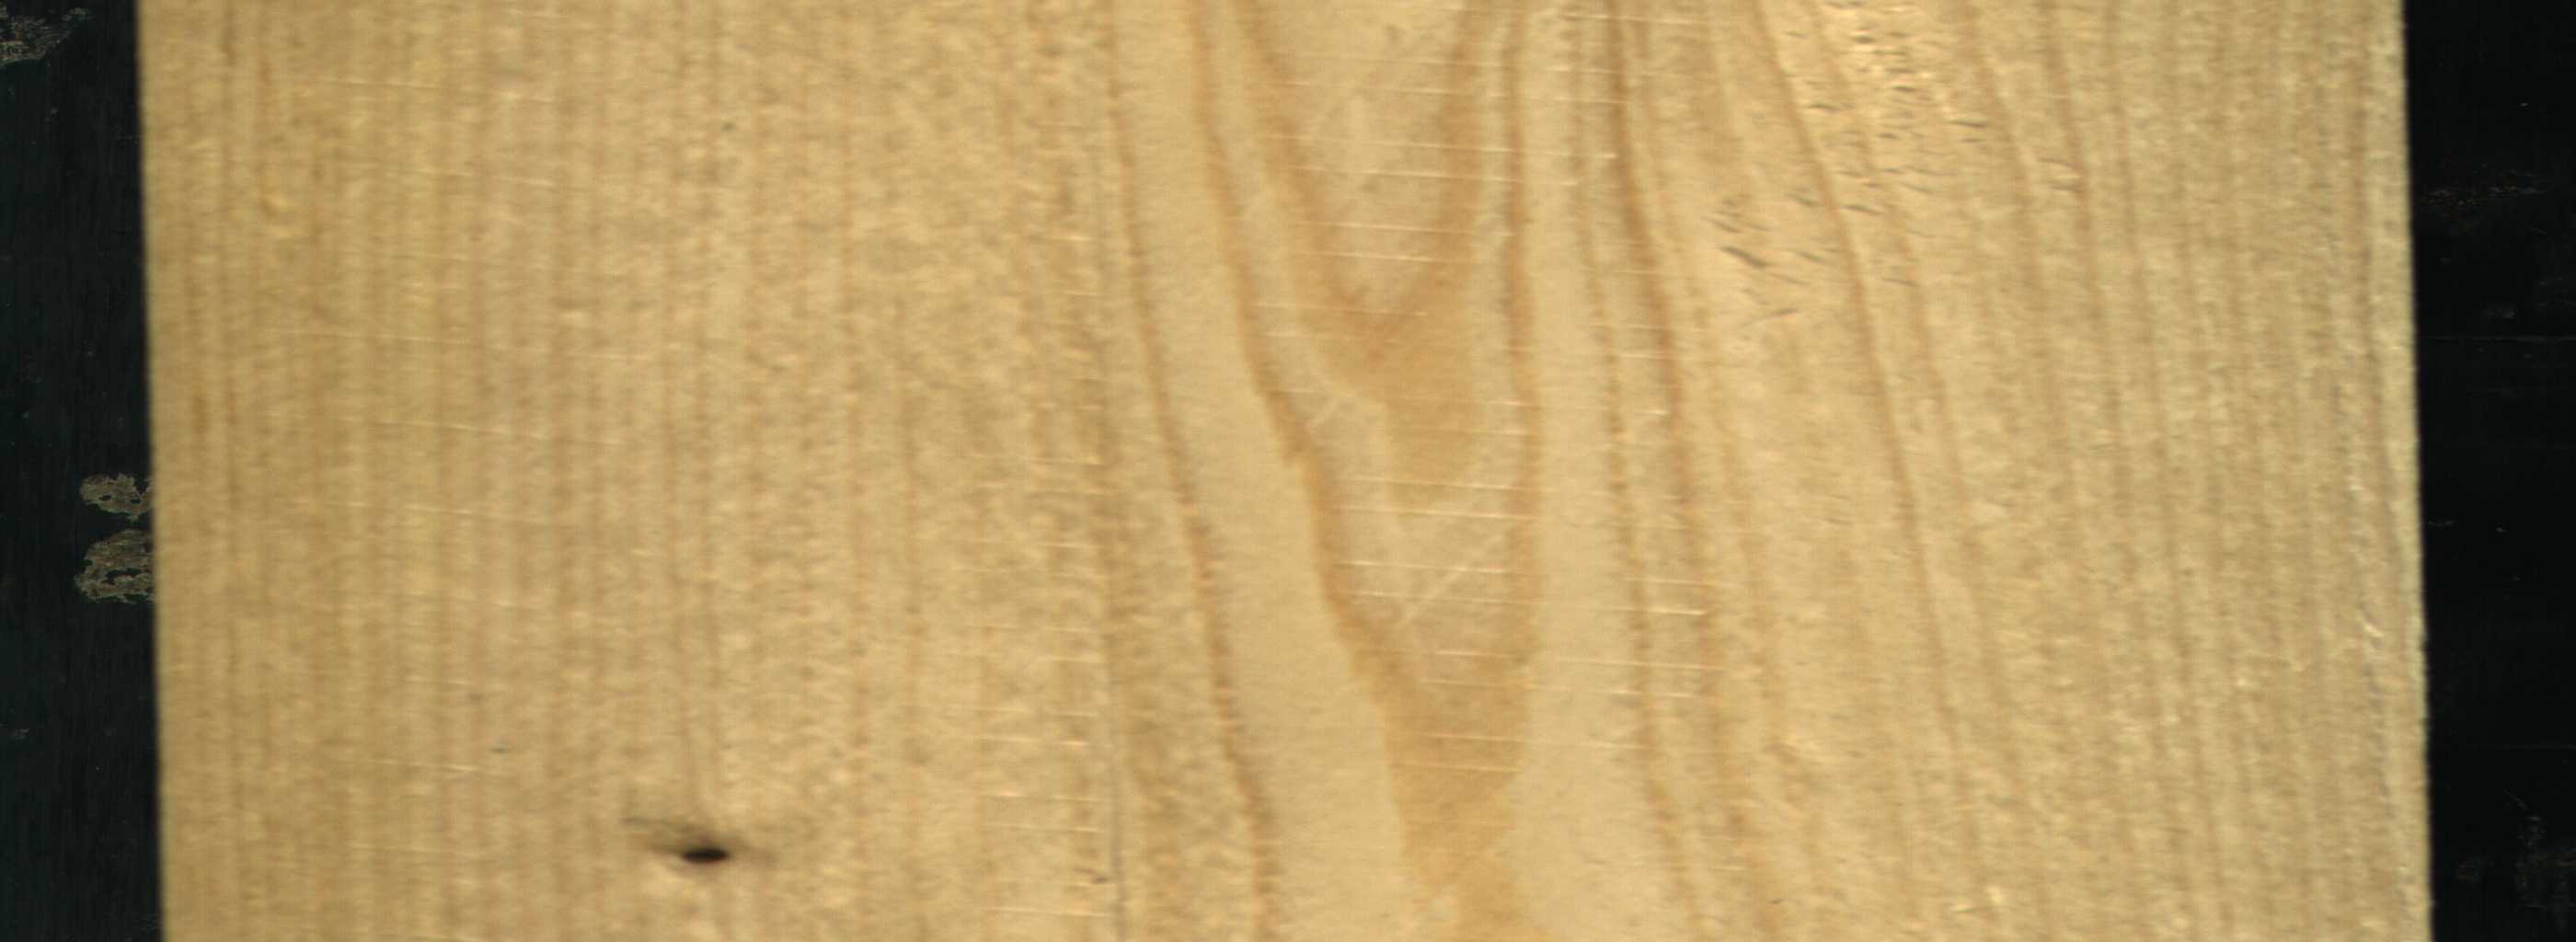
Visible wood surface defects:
Dead_Knot